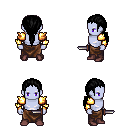
a pixel art fantasy rpg character, male body template, dark elf, purple skin, gold arm armor, robe skirt, black ponytail hairstyle, maroon shoes, dagger, four views (front, back, left, right), 2x2 character sprite sheet, small pixel art, hard edges, no anti-aliasing